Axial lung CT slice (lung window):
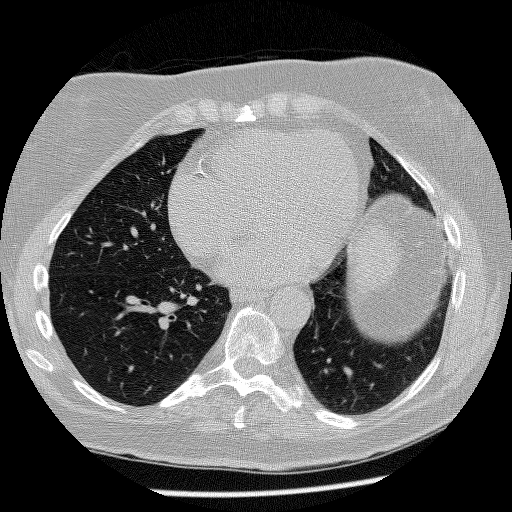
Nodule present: no